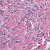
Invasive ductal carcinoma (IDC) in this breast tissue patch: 1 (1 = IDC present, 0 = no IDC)